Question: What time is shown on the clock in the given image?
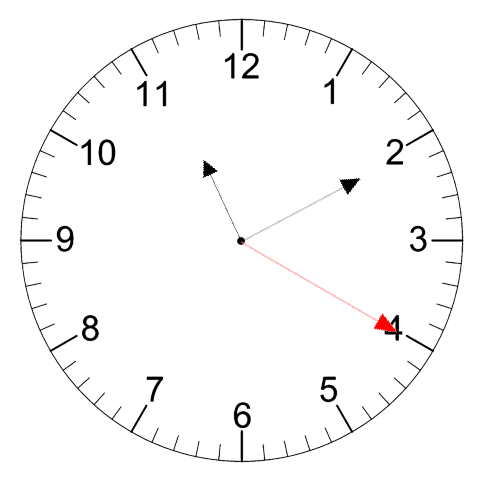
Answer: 11:10:20